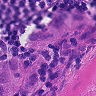
Metastatic tissue present: yes